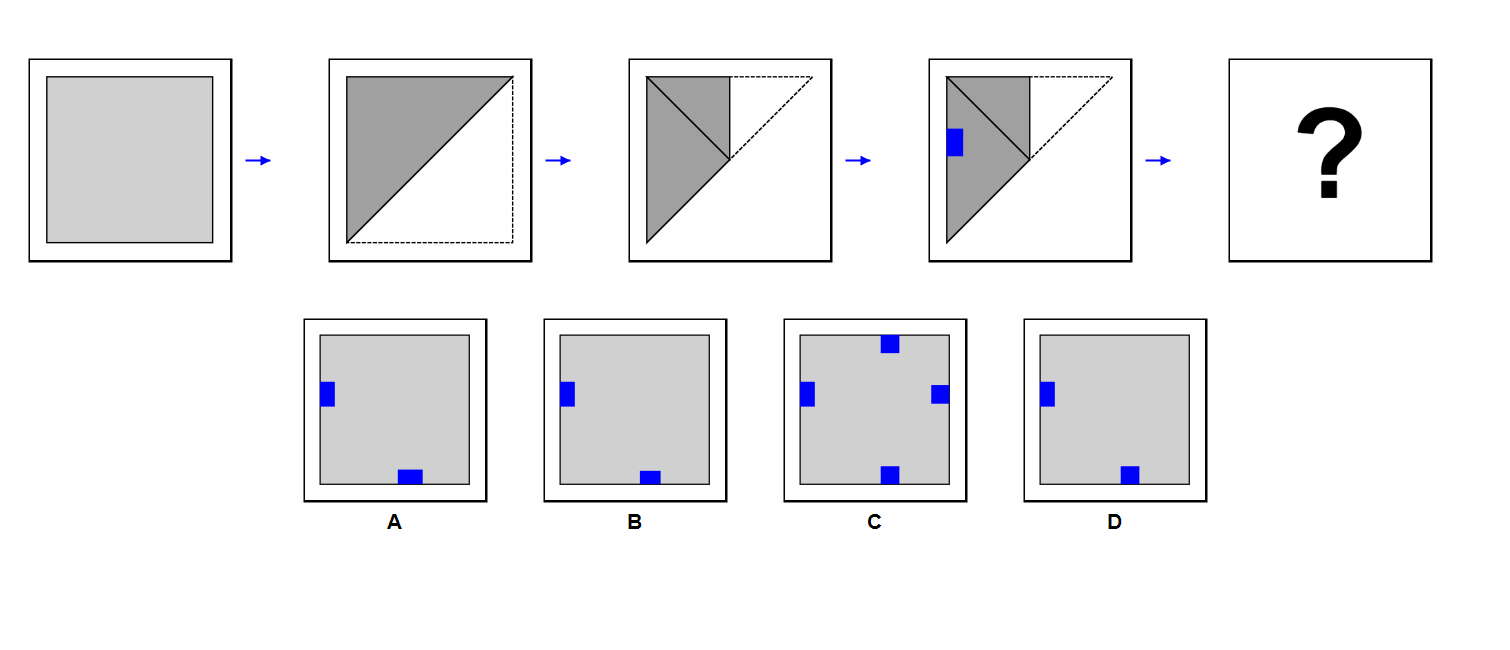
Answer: A